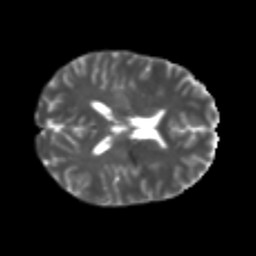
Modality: T2w
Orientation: axial
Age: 22
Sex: female
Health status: healthy
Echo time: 0.074 s